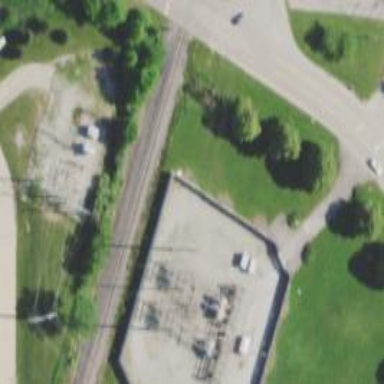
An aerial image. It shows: Power tower.